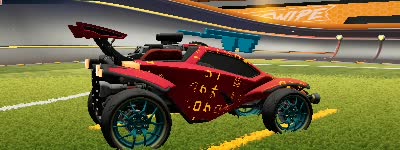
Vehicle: octane